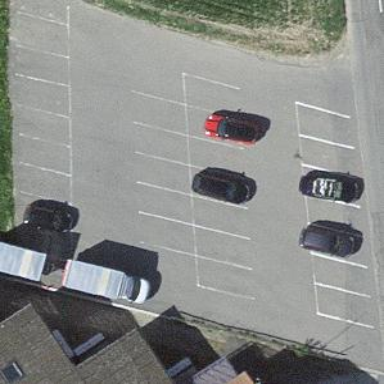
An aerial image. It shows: Parking area.